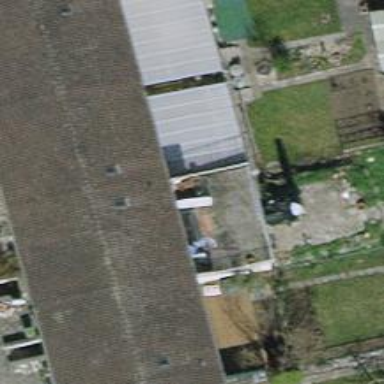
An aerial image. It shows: Building with tiled roof.